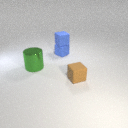
small brown rubber cube in front of large green metal cylinder